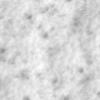
Label: no_change